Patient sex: F
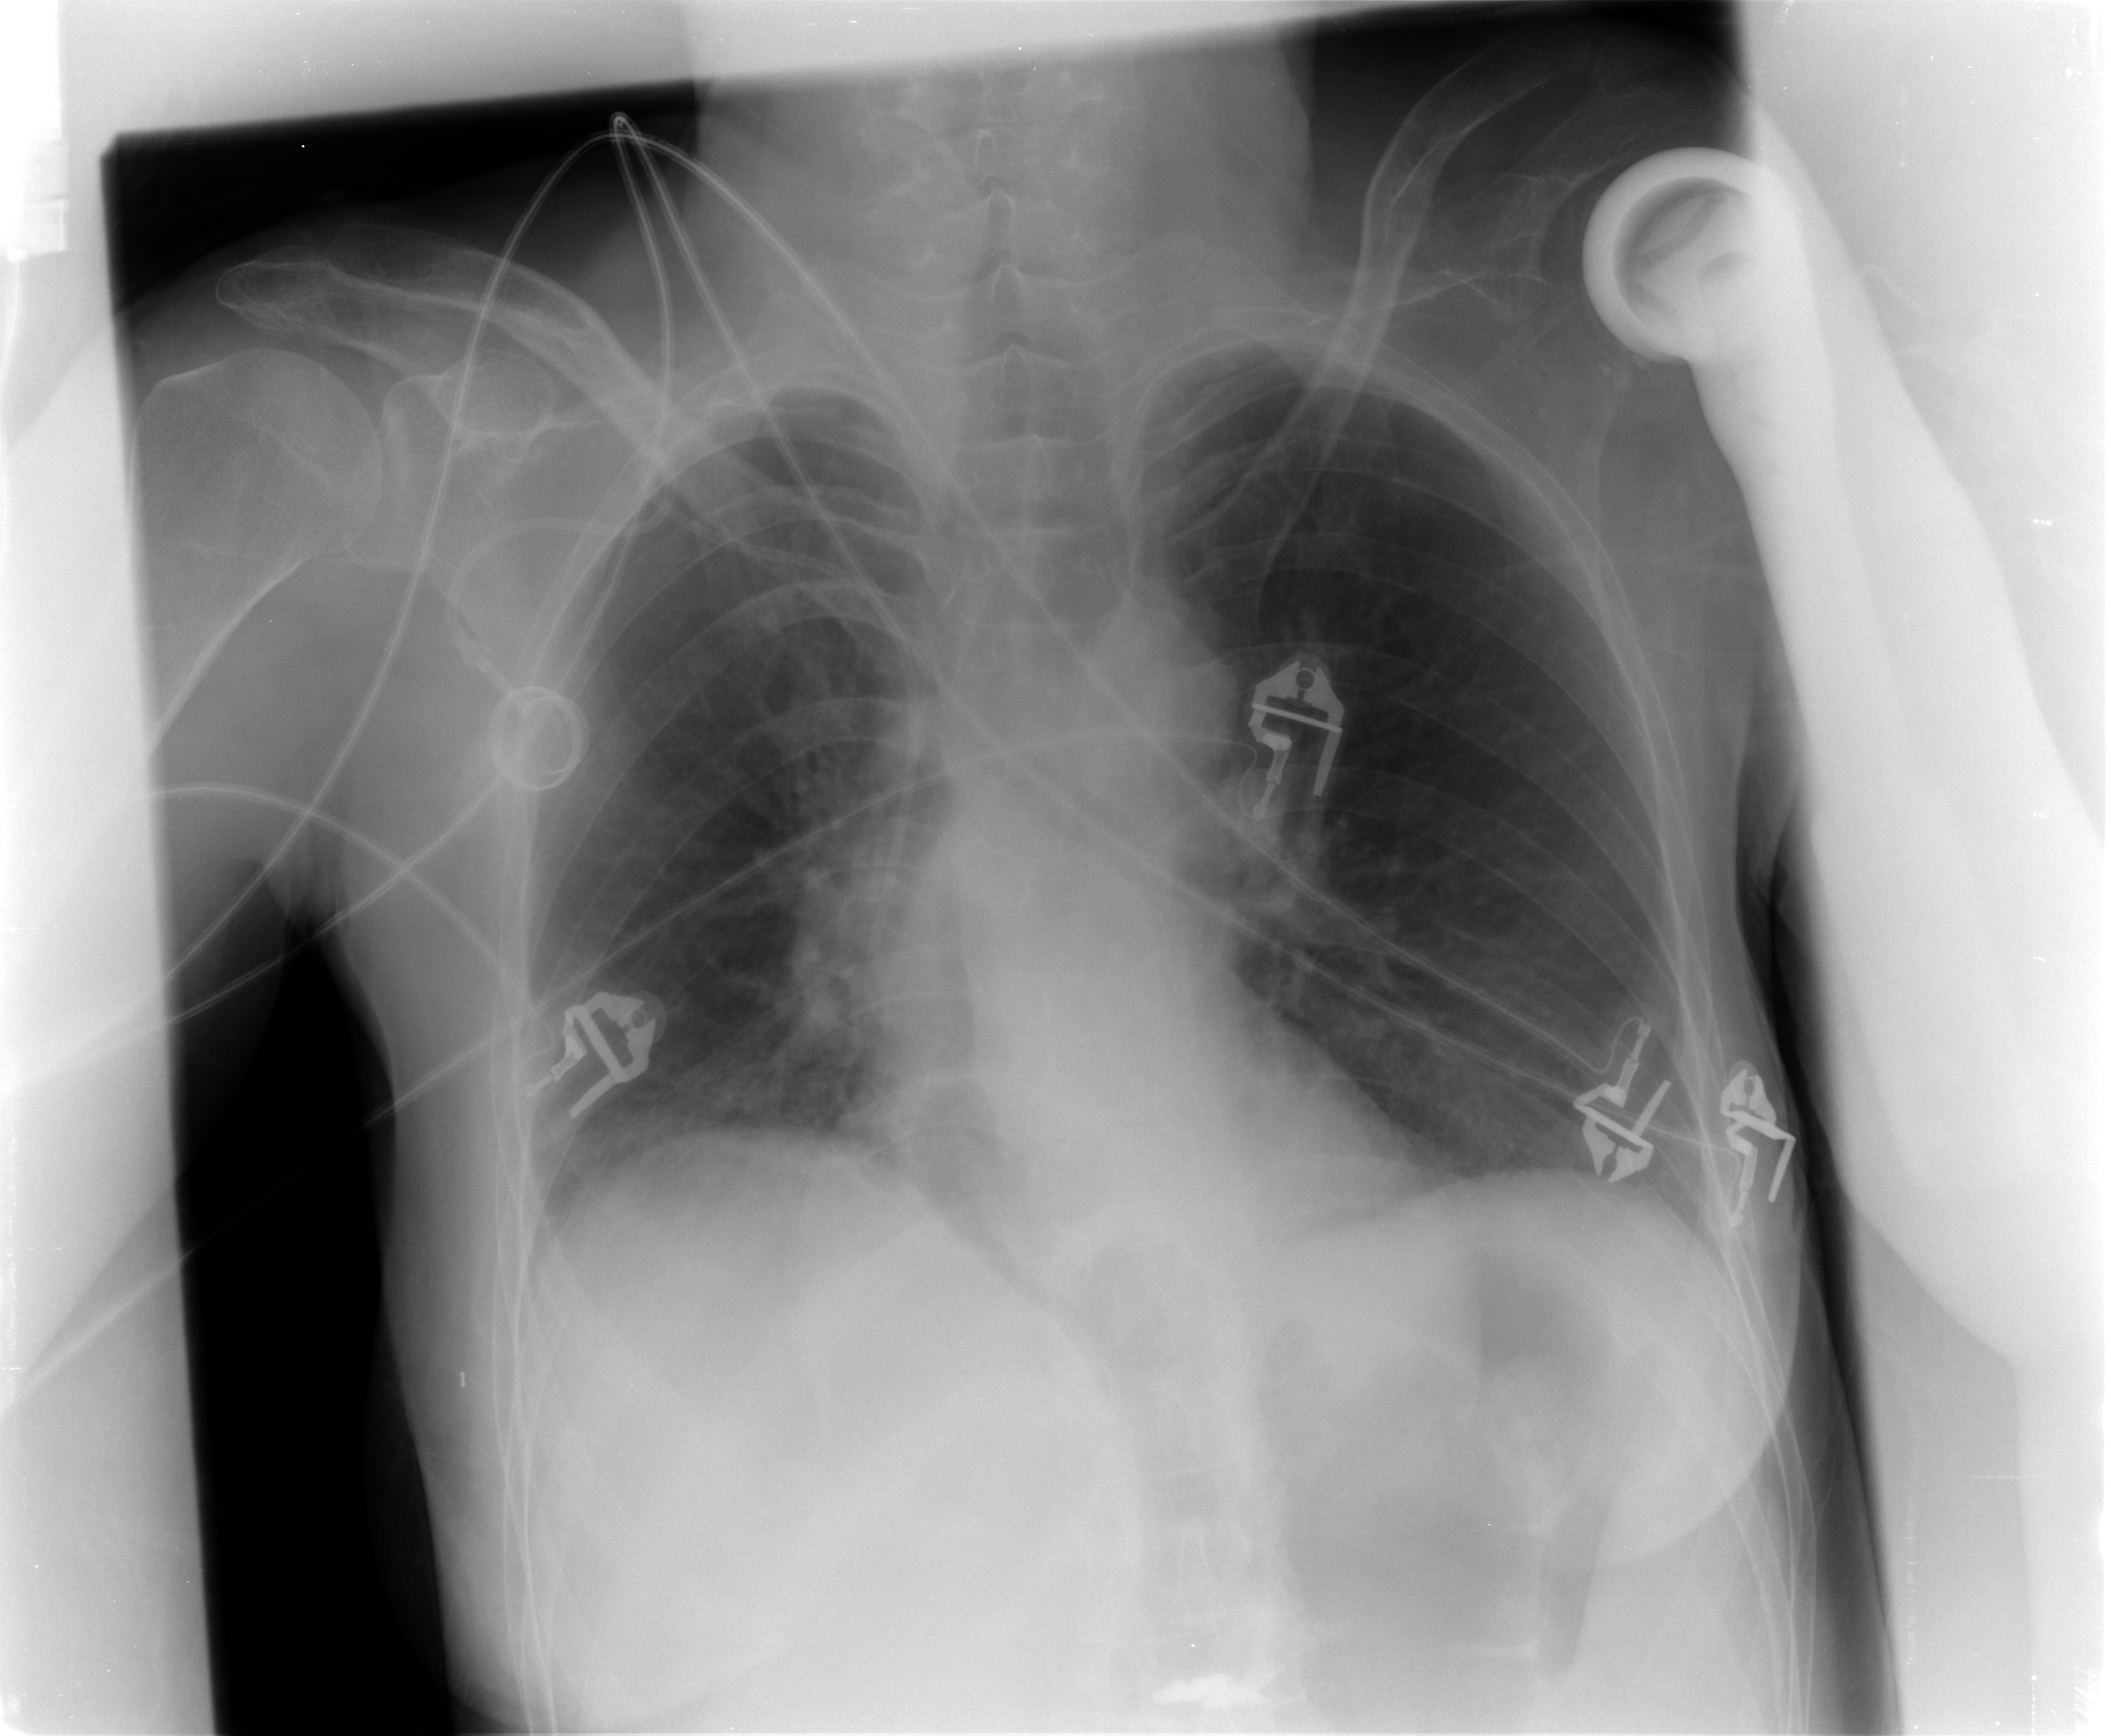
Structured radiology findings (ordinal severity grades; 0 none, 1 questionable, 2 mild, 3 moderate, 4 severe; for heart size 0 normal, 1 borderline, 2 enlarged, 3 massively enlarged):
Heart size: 0
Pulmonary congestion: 2
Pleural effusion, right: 1
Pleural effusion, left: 0
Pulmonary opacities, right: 0
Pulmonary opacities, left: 0
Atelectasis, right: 2
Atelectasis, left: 0